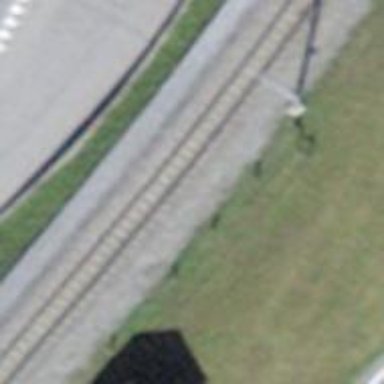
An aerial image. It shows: Narrow-gauge railway with electrified contact line.